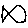
Label: fish